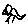
Label: bird